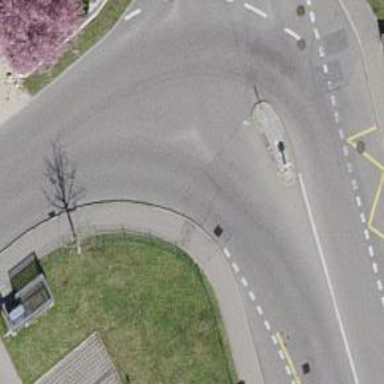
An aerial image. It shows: Sidewalk.